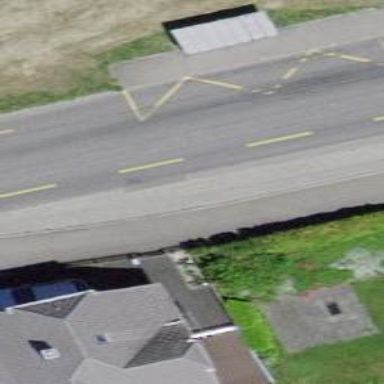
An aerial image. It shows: Public transport stop position.